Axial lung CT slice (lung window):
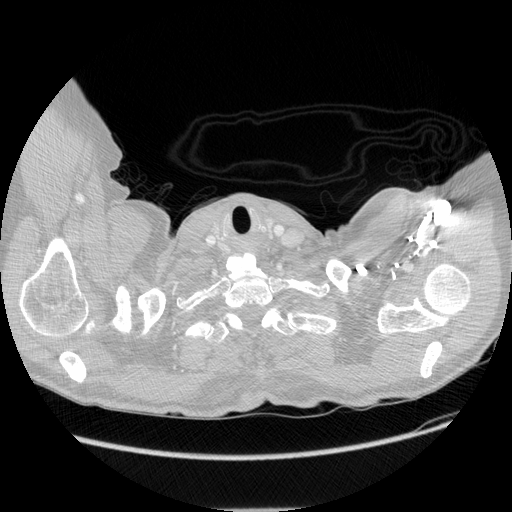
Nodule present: no